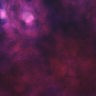
Metastatic tissue present: no